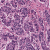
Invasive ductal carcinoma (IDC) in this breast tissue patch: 1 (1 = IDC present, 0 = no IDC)